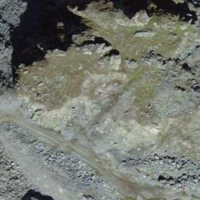
EUNIS habitat code: 48
Species observed at this site:
Prunella collaris